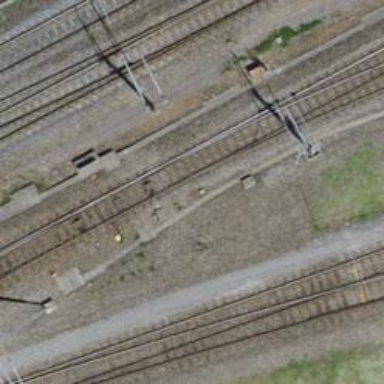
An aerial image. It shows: Railway switch.